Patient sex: M
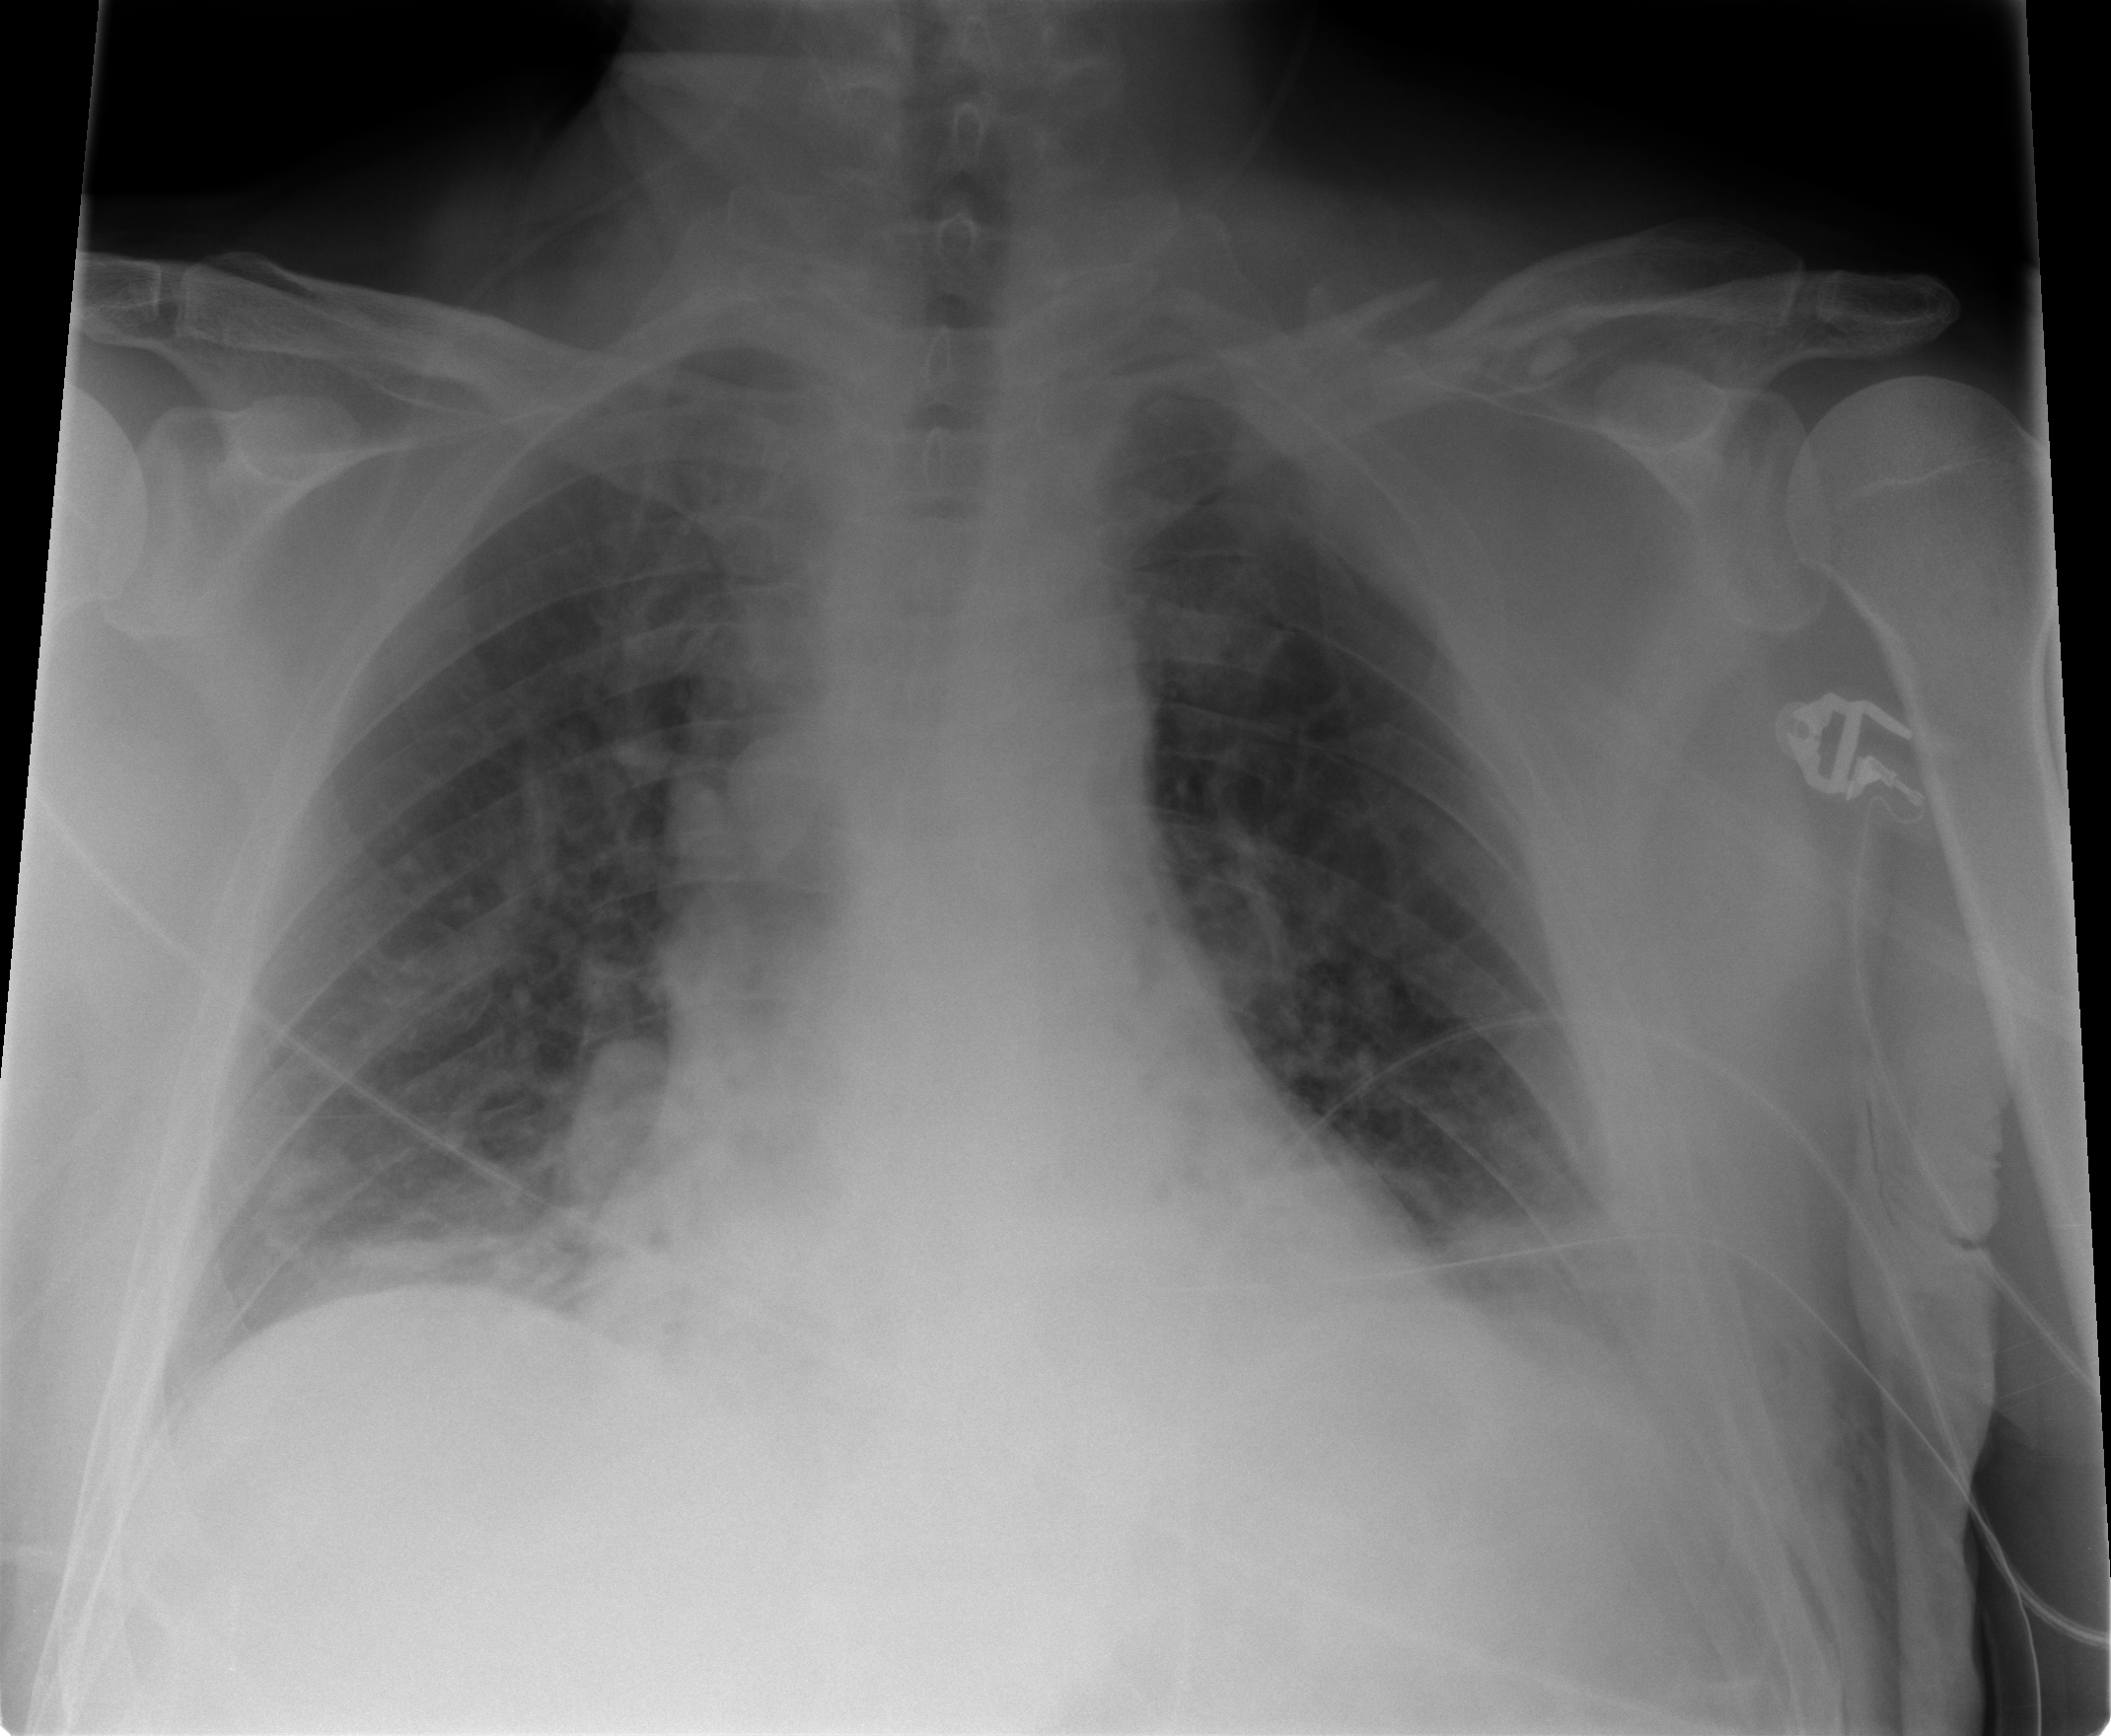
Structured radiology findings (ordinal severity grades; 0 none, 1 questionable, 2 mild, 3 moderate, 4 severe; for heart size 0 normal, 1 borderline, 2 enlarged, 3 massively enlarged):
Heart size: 1
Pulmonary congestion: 2
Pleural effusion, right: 0
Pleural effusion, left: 2
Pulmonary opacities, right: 1
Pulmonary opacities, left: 0
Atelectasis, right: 2
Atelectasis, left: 2